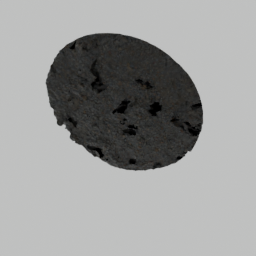
Label: nature